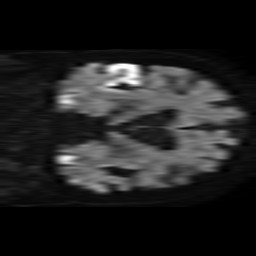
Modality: TRACE
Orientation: coronal
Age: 88
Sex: male
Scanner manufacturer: philips
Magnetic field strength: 1.5 T
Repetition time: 4.6 s
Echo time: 0.07971 s